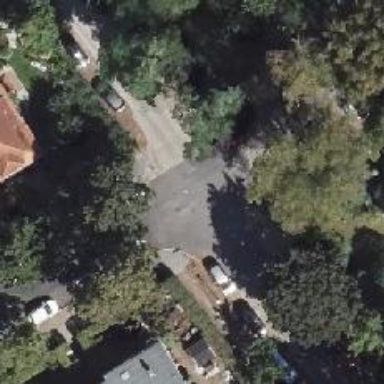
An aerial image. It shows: Residential road with sidewalks on both sides.